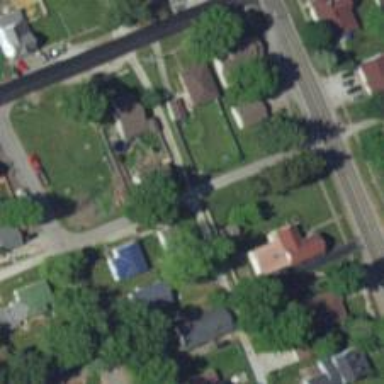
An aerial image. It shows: Alley classified as service road.